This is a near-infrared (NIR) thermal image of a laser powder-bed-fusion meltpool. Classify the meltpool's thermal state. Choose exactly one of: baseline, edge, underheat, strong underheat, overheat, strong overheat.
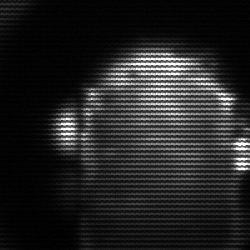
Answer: baseline